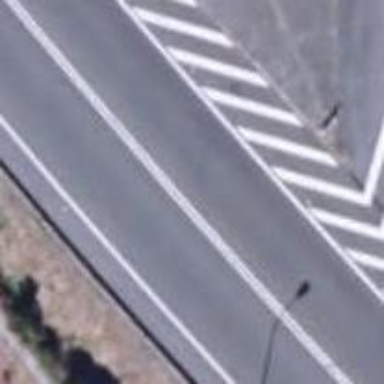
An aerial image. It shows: Asphalt motorway link.